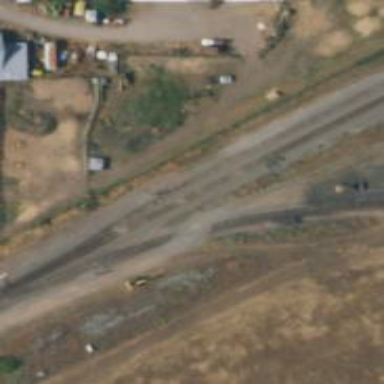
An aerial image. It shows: Railway signal.